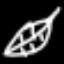
Label: leaf